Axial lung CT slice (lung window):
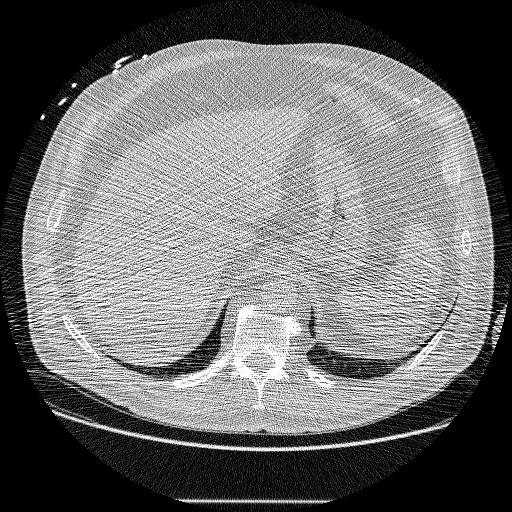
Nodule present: no